Interaction volume radius: 5 \u00c5
Interaction volume height: 15 \u00c5
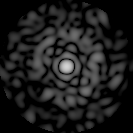
Disorder parameter: 0.8089